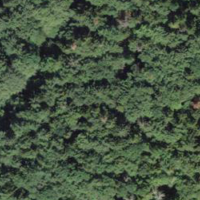
EUNIS habitat code: 43
Species observed at this site:
Fagus sylvatica